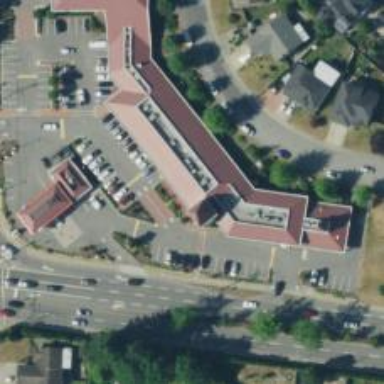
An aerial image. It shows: Pharmacy providing healthcare services.